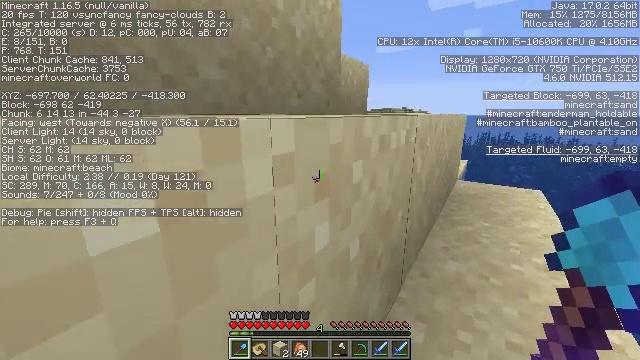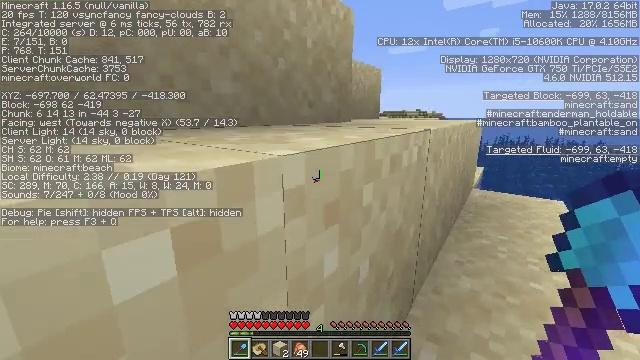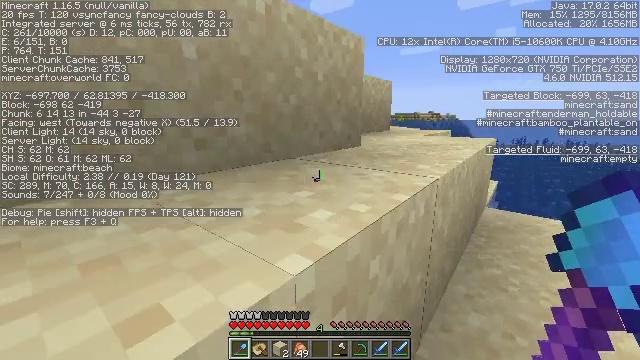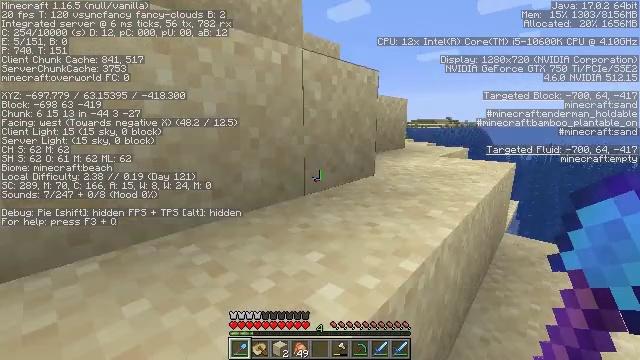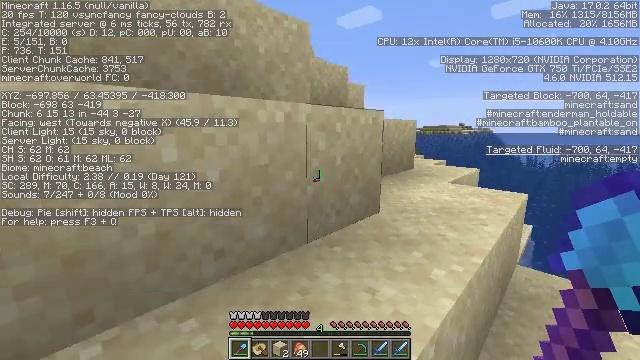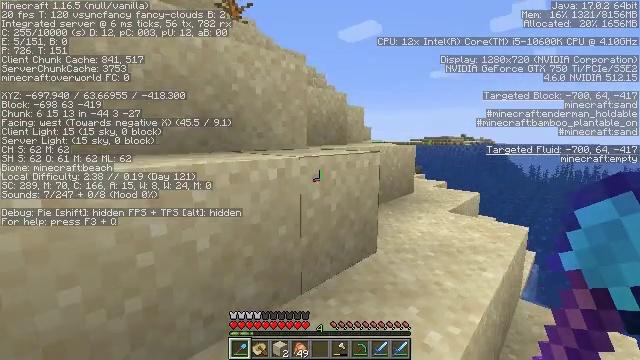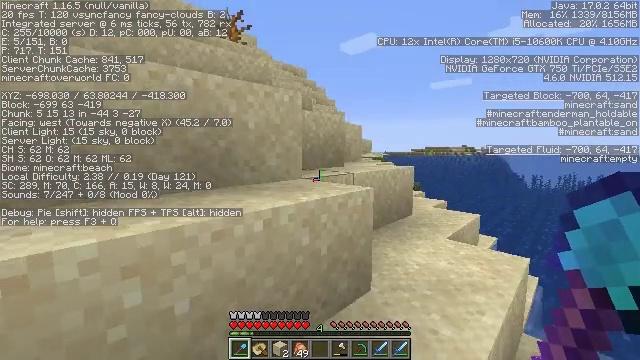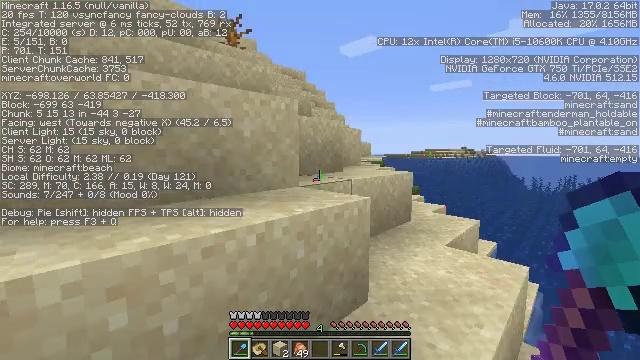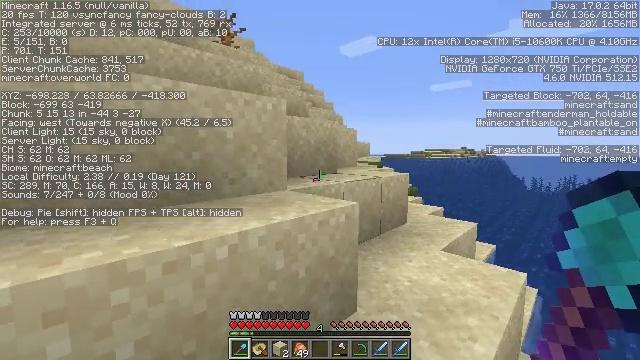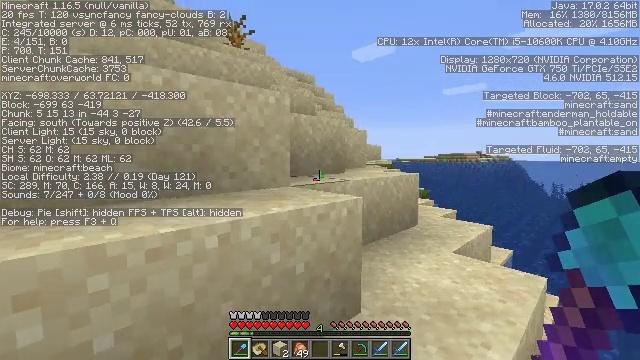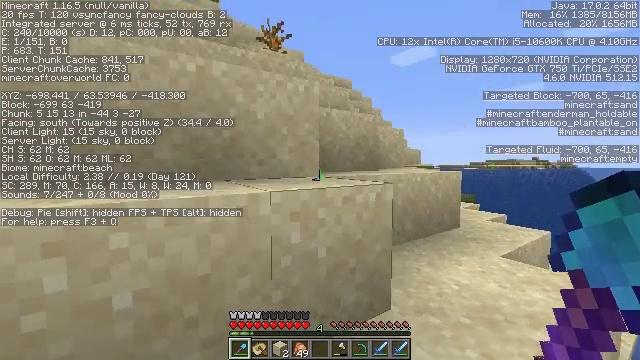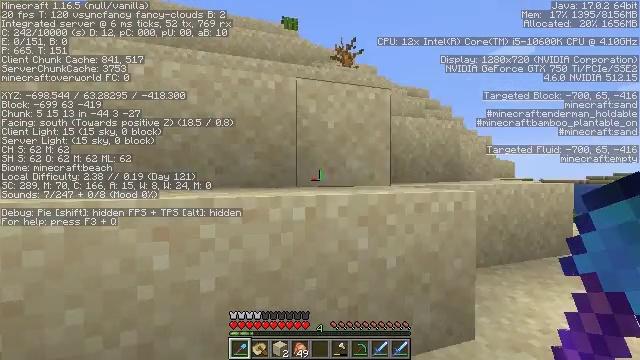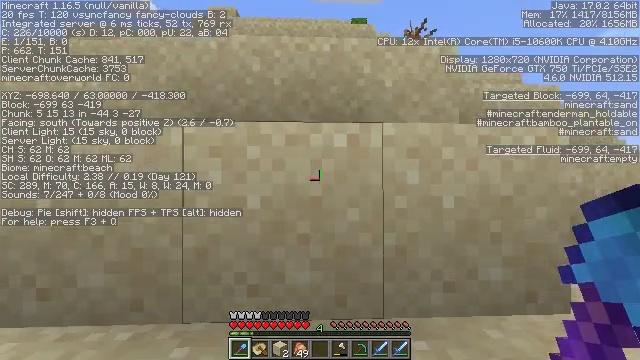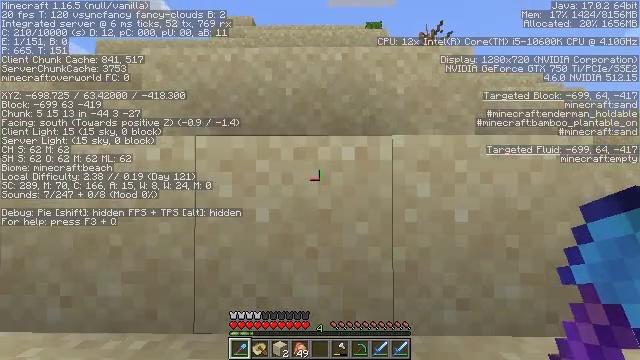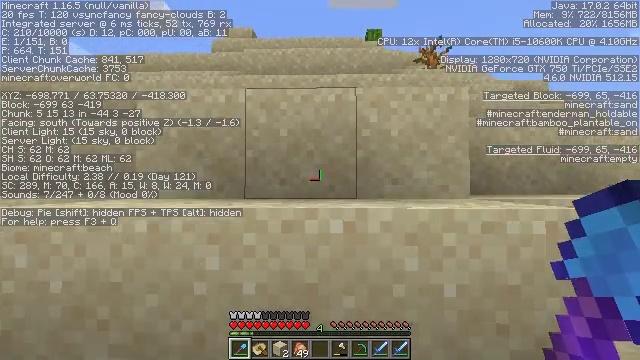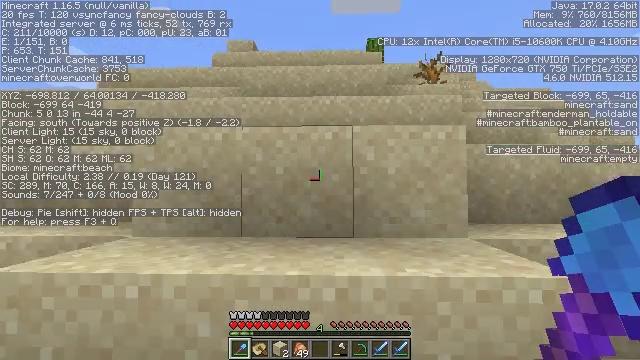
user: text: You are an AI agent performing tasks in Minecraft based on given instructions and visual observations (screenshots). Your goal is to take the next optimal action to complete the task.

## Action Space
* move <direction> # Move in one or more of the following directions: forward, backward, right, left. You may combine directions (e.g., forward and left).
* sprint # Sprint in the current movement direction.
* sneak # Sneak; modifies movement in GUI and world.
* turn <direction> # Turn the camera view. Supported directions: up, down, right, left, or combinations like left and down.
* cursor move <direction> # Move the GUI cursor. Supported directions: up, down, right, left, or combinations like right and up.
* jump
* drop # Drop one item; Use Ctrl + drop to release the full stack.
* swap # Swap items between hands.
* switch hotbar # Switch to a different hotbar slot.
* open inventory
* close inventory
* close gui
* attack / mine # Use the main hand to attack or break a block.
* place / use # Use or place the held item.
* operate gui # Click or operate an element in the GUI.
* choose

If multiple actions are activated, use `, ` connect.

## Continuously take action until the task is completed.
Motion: motion action
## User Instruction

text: Collect the cactus block.
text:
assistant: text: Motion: move forward, turn left, jump
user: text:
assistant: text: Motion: move forward, turn left, jump
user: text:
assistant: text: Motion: move forward, turn left and up, jump
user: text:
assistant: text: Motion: move forward, turn left and up, jump
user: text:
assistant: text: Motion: move forward, turn up, jump
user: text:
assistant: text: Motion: move forward, sprint, turn up, jump
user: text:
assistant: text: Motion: move forward, sprint, jump
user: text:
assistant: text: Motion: move forward, sprint, jump
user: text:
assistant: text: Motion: move forward, turn left and up, jump
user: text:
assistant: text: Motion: move forward, turn left and up, jump
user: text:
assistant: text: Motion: move forward, turn left and up, jump
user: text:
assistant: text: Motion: move forward, turn left and up, jump
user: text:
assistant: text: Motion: move forward, turn left, jump
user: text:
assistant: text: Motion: move forward, sprint, jump
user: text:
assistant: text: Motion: move forward, sprint, jump
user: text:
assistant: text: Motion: move forward, sprint, jump
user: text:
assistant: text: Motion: move forward, jump
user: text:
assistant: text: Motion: move forward, jump
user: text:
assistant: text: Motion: move forward, jump
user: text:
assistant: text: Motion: move forward, jump
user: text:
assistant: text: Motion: move forward, jump
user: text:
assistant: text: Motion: move forward, jump
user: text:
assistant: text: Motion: move forward, sprint, jump
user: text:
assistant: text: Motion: move forward, sprint, jump
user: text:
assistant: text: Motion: move forward, sprint, jump
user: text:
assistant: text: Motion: move forward, jump
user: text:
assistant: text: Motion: move forward, jump
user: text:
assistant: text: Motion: move forward, jump
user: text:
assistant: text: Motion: move forward, jump
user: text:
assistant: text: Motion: move forward, sprint, jump